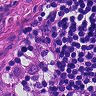
Metastatic tissue present: yes